Interaction volume radius: 5 \u00c5
Interaction volume height: 35 \u00c5
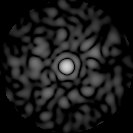
Disorder parameter: 0.8073